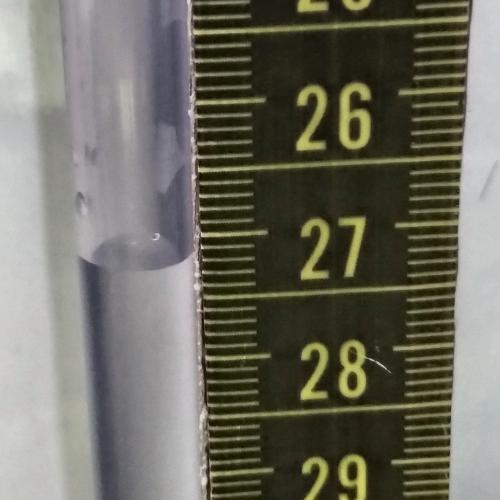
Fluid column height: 27.1 cm